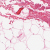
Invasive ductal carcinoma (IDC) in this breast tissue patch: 0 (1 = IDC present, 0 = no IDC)